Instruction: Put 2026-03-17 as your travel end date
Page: home
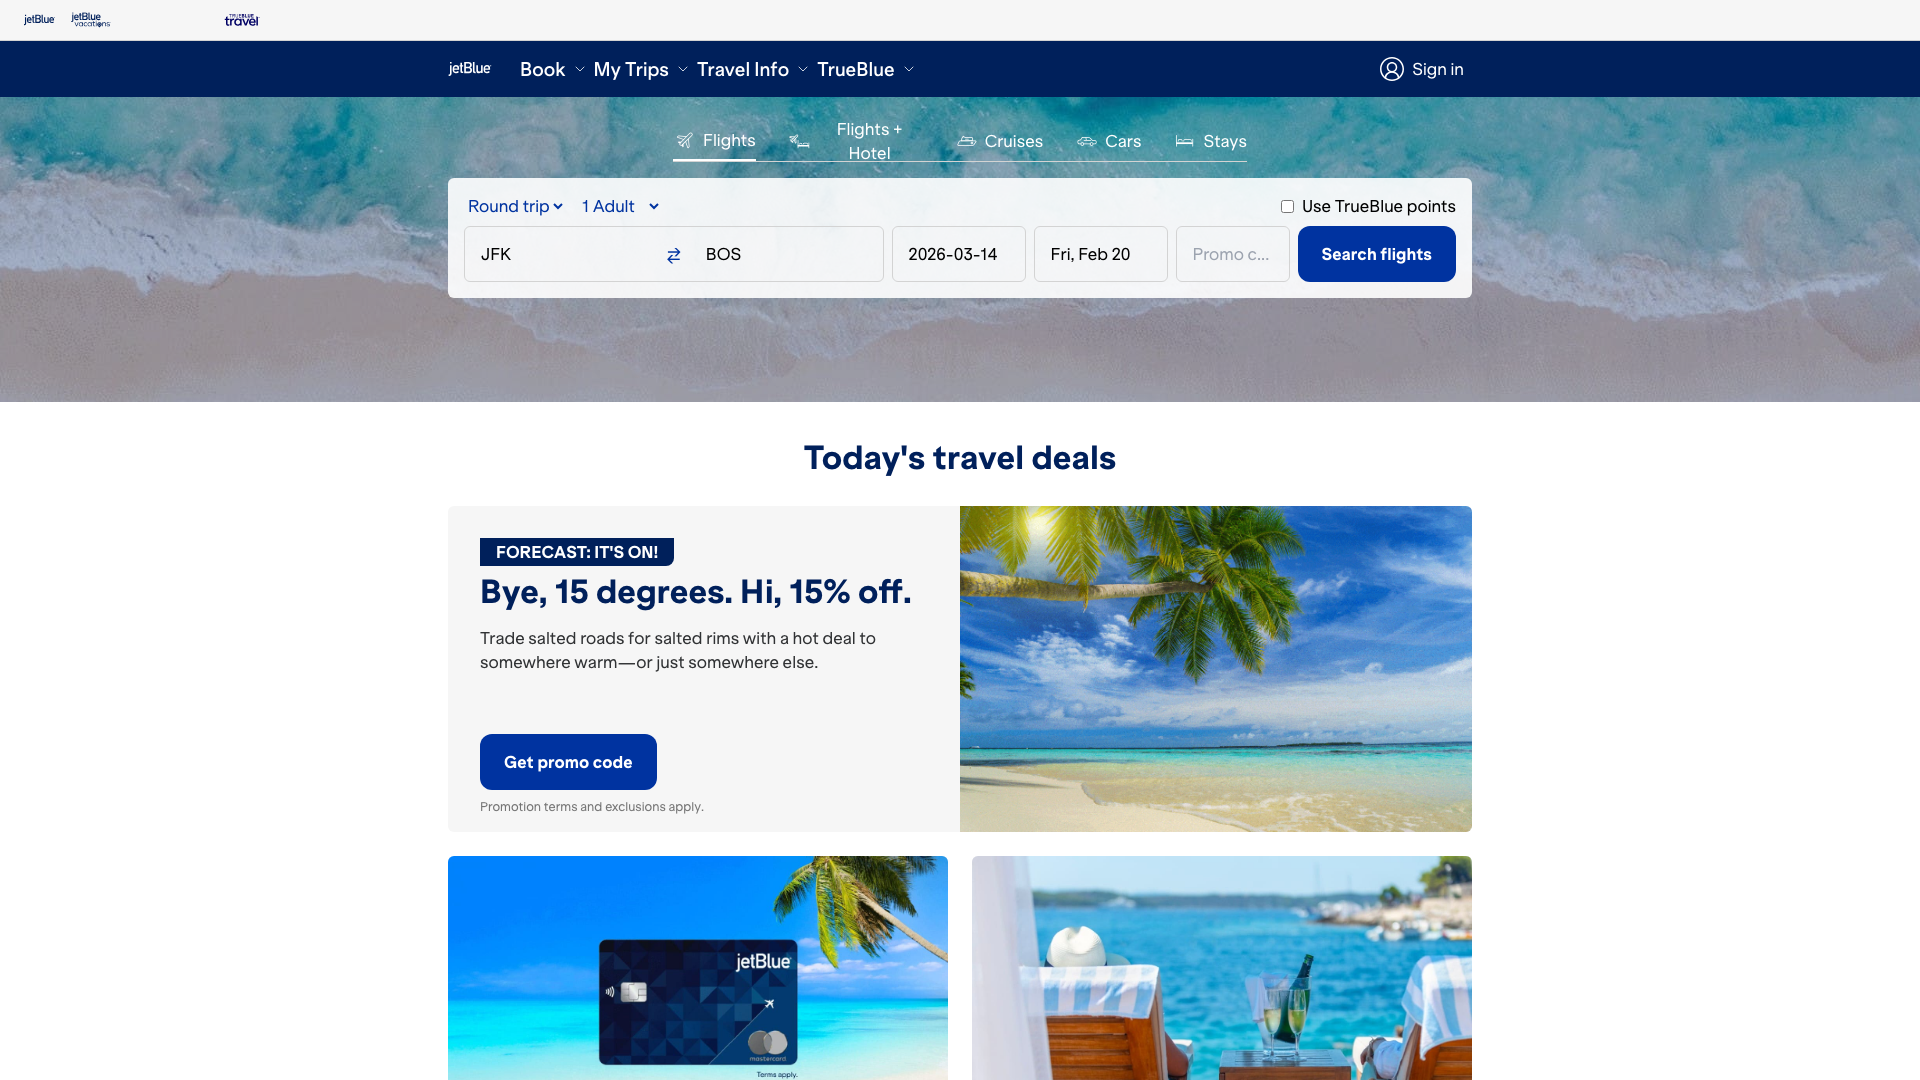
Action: type